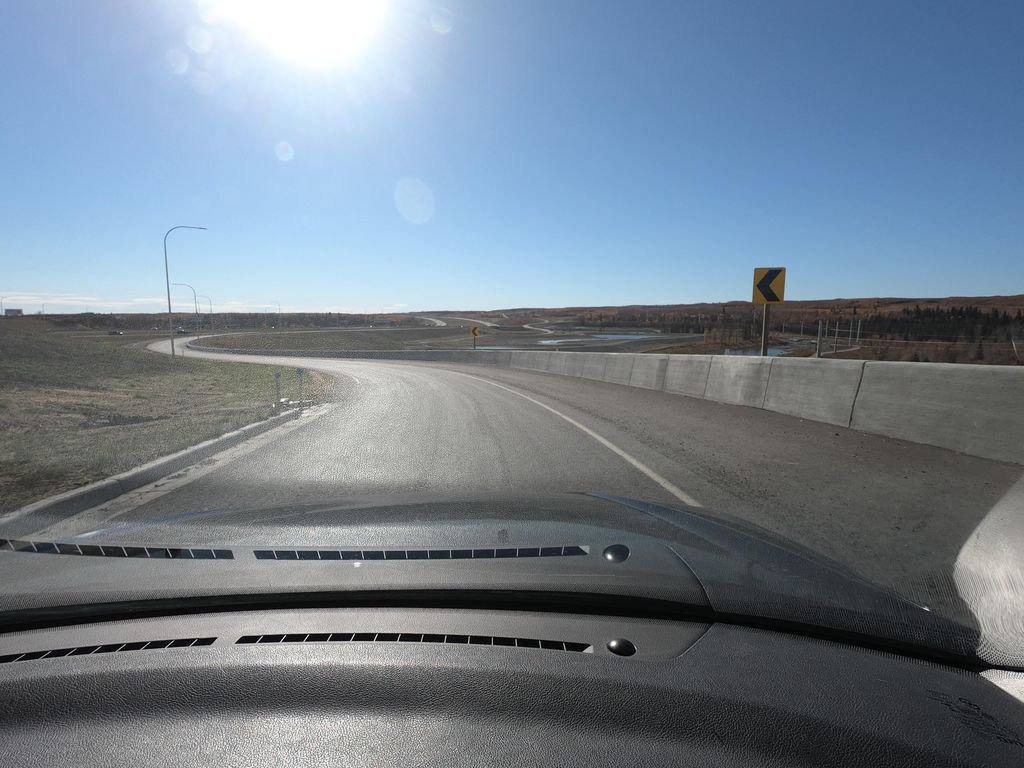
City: calgary